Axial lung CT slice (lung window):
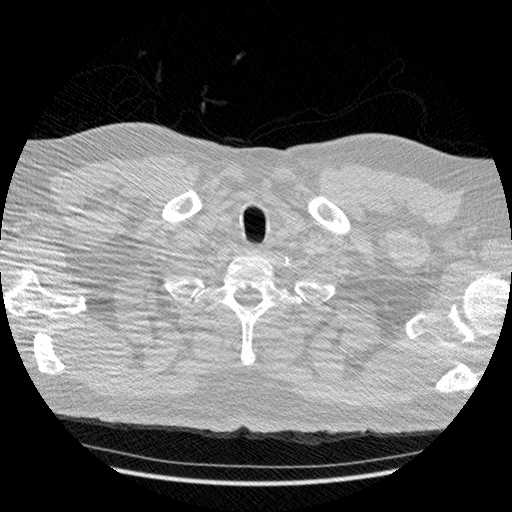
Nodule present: no